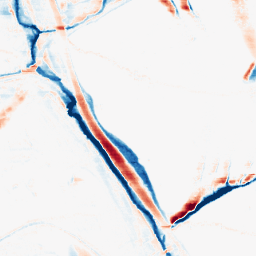
Category: morphological
Decomposition family: morphological_rect
Decomposition parameters: operation: average
width: 20
height: 5
Upsampling method: sinc_blackman
Upsampling parameters: scale: 2
kernel_size: 4
Upsampling scale: 2